Question: '''
SELECT top 3 a.[CustID],a.[CustName],a.[ContactNo],a.[Address],[EmailID] ,
(select count(1) FROM tblCustomer x) as [RecordCount]
FROM tblCustomer a
where a.[CustID] NOT IN (
SELECT TOP 6 m.[CustID]
FROM tblCustomer m
Order by m.[CreatedOn] desc)
order by a.[CreatedOn] desc
'''
I m trying to Get top 3 Result from above Query but I m getting a lot more than that:

Can someone Recorrect above query ..
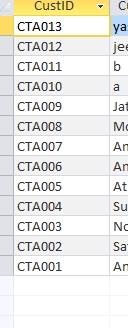
Answer: TOP in Ms Access includes not just the required number, but all matched results. In this case you have chosen date, so if there are several matched dates, they will all be returned. If you need just three records, order by a unique field in addition to the required sort order. For example
'''
... order by a.[CreatedOn] desc, custid
'''